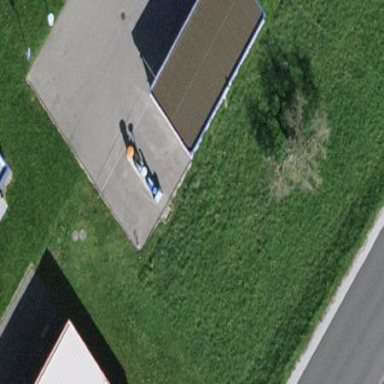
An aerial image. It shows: Building housing car wash facility.